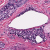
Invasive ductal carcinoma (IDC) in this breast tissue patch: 0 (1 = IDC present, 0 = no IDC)